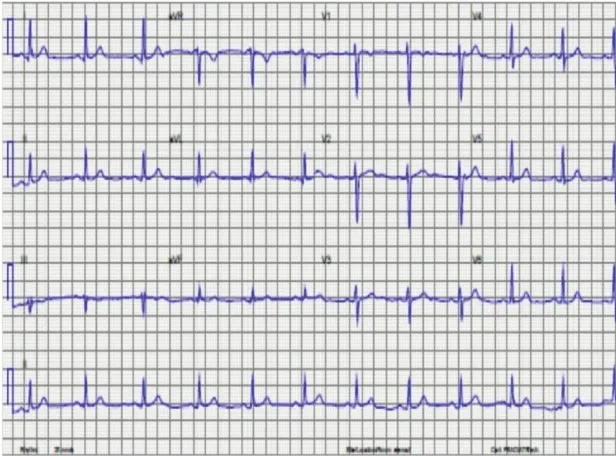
Electrocardiogram of patient 1 in sinus rhythm showing an isolated T-wave inversion and poor R amplitude in lead III.
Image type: electrography (ekg)